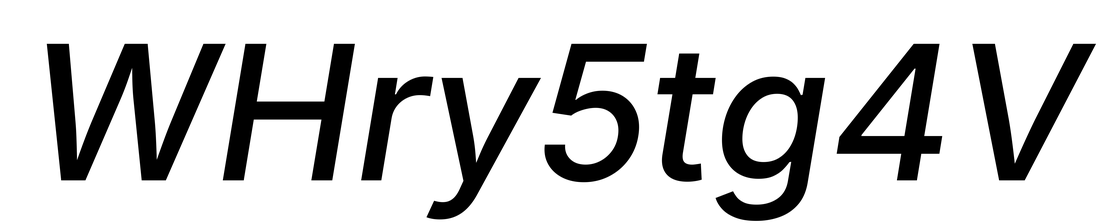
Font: Inter-Italic_Medium_Italic